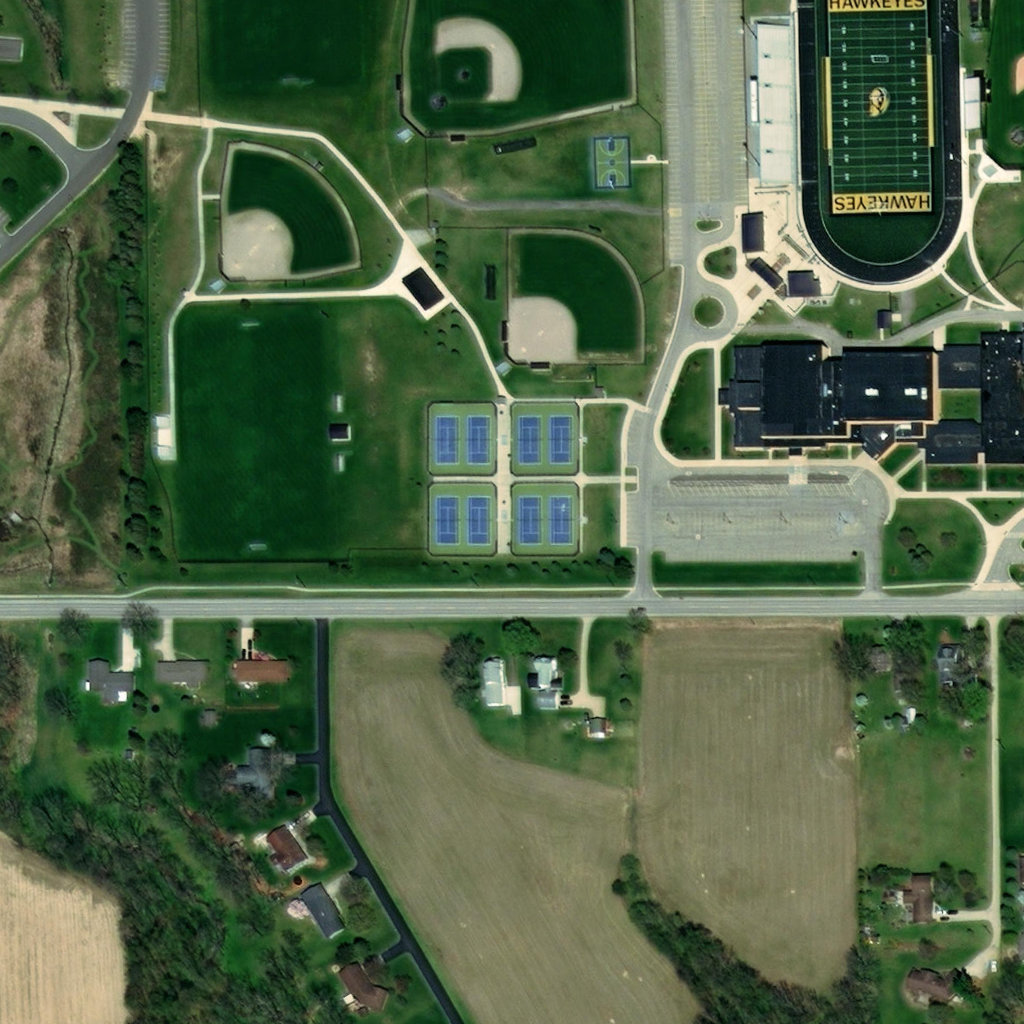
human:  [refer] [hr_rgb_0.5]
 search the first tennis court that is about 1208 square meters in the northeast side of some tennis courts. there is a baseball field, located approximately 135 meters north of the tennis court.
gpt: <box>[[49, 39, 56, 46, 0]]</box>

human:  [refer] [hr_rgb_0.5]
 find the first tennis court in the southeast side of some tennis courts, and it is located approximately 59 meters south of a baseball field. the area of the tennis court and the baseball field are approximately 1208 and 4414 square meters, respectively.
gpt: <box>[[49, 47, 56, 54, 0]]</box>